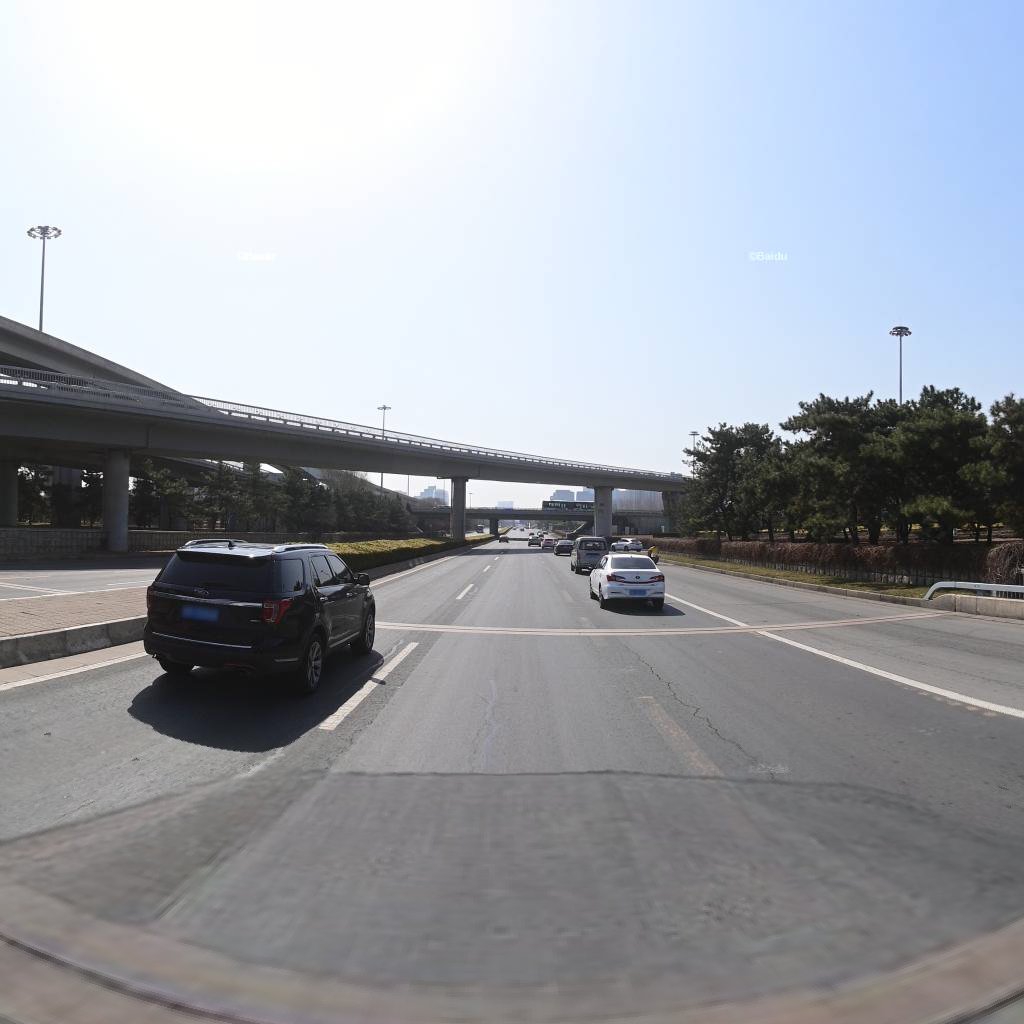
Region: Chaoyang
Road damage annotations: longitudinal patch, longitudinal crack, longitudinal patch, longitudinal crack